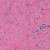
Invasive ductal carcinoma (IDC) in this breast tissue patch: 0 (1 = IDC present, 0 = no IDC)